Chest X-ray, PA view. Patient: 71 years old, sex M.
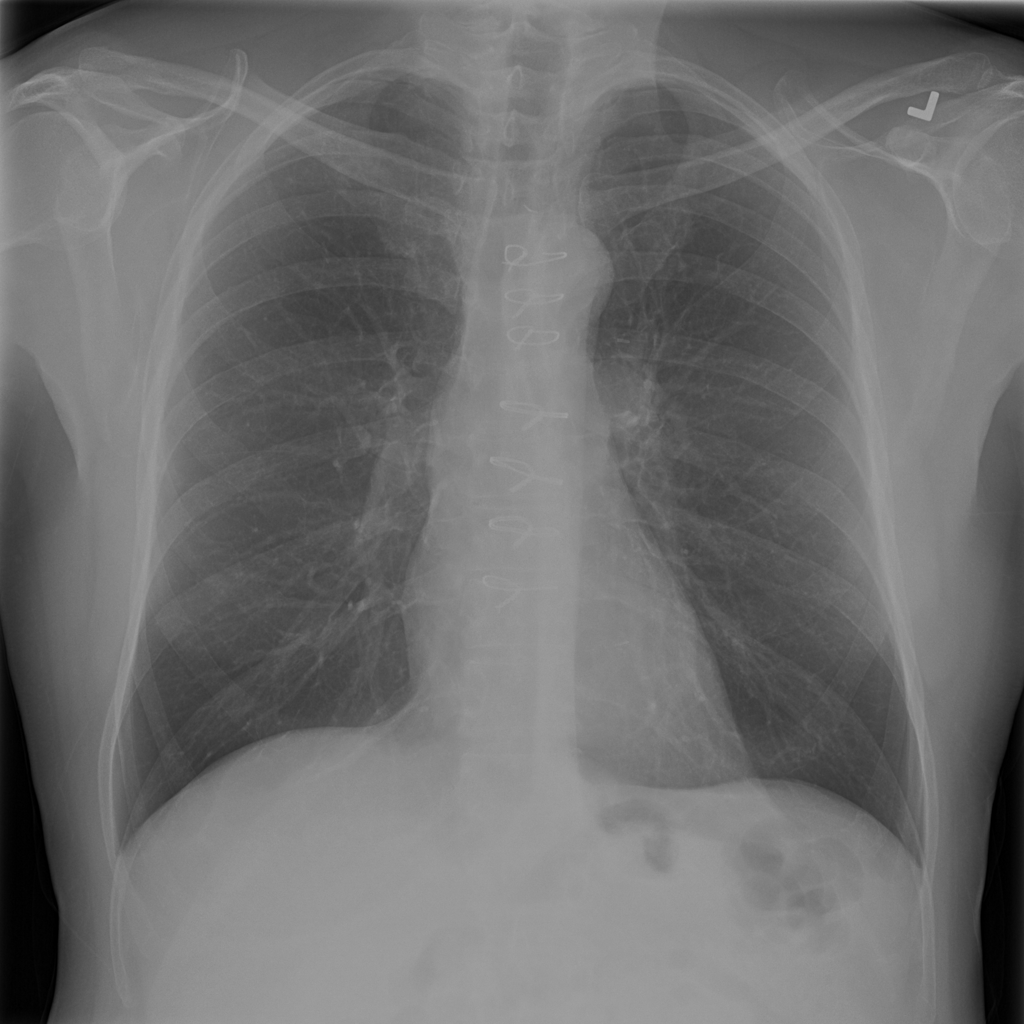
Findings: Atelectasis